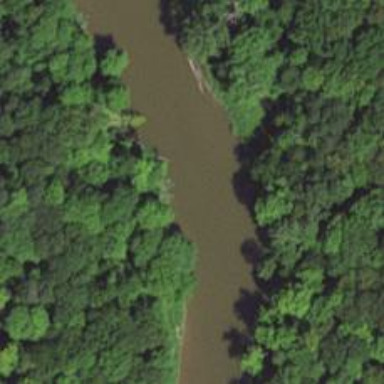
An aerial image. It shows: Beautiful river scene.